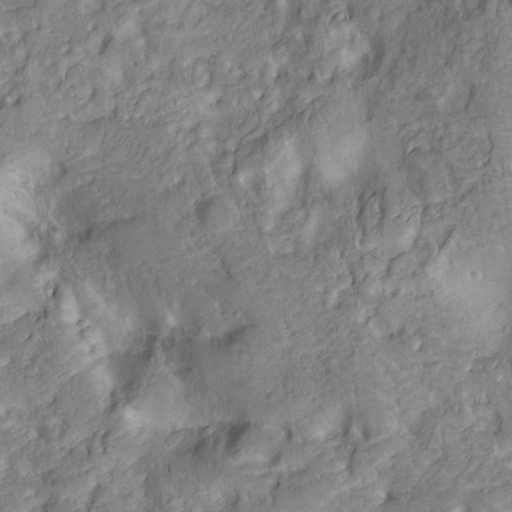
Classes present: Background, Cone